Aerial crown-view tile of a tropical tree (Barro Colorado Island, Panama), acquired 20240716:
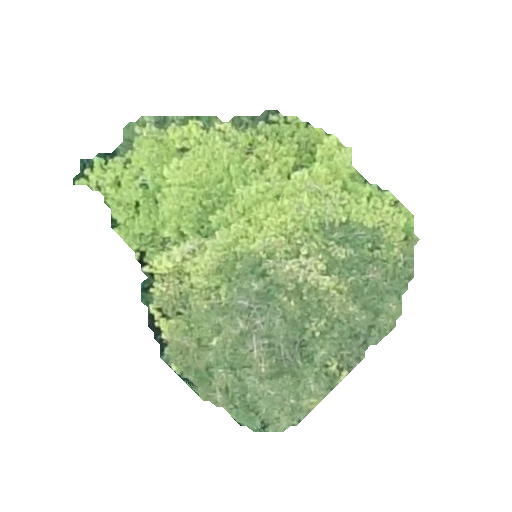
Species: Virola surinamensis
GBIF accepted scientific name: Virola surinamensis
Crown area: 110.818 m²